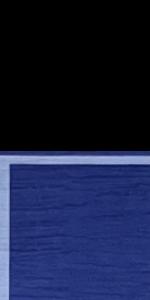
Label: Empty